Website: apple
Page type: account-selection
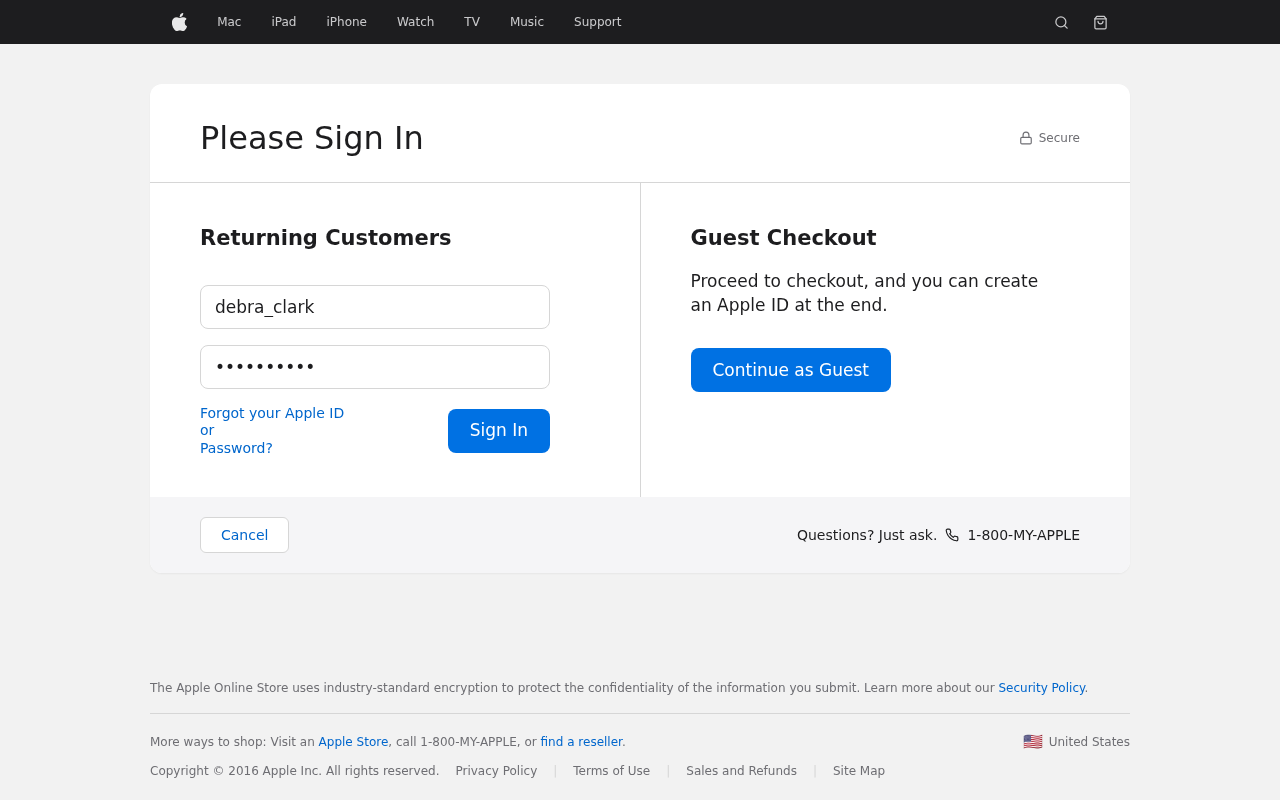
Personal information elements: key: PII_LOGIN_USERNAME
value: debra_clark